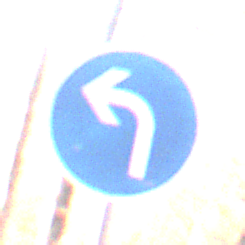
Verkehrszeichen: VorgeschriebeneFahrtrichtungLinks
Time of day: SunriseSunset
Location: Outdoor (Nature)
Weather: Clear
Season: Autumn
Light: Natural